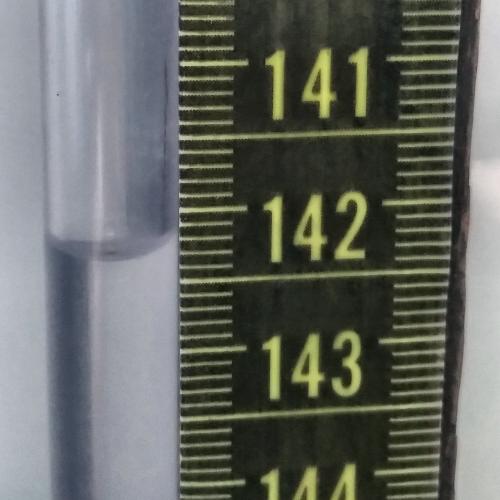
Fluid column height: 142.3 cm